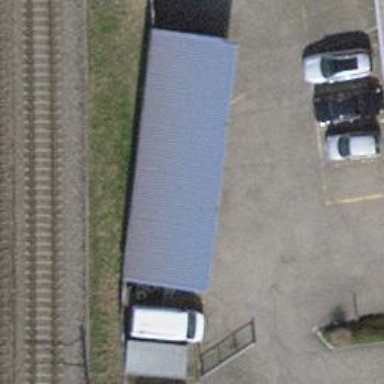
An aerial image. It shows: View of roof of building.